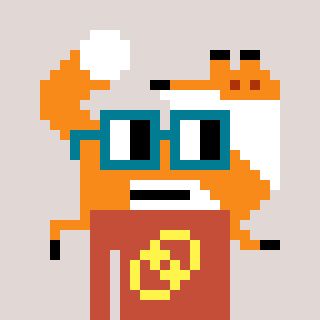
a pixel art character with square dark green glasses, a fox-shaped head and a rust-colored body on a warm background